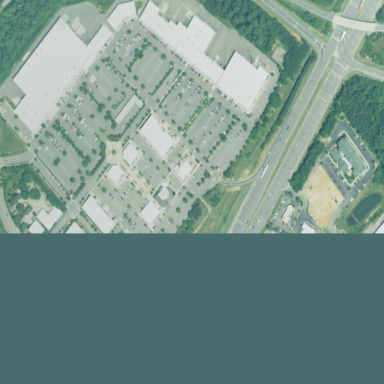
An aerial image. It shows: Retail area.